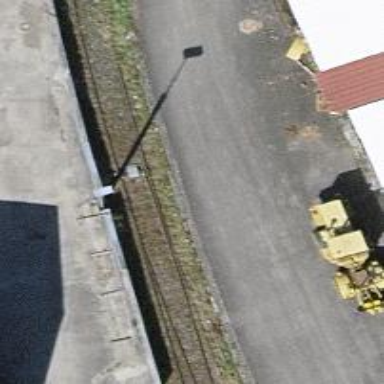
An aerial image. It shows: Railway switch.